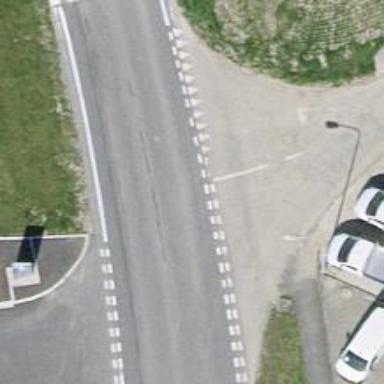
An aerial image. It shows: Primary road with asphalt surface.